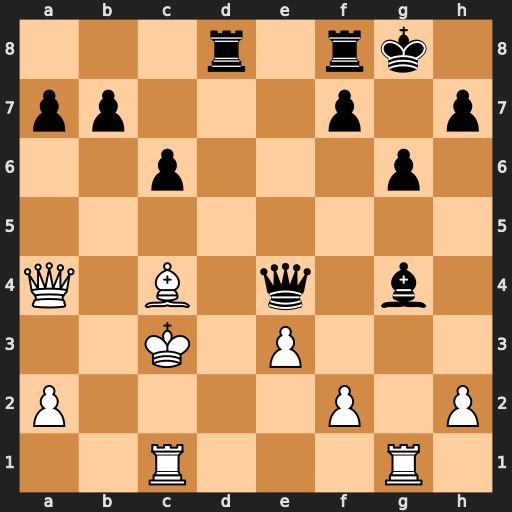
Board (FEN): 3r1rk1/pp3p1p/2p3p1/8/Q1B1q1b1/2K1P3/P4P1P/2R3R1
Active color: w
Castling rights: -
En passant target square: -
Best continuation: Bxf7+ Rxf7 Qxe4